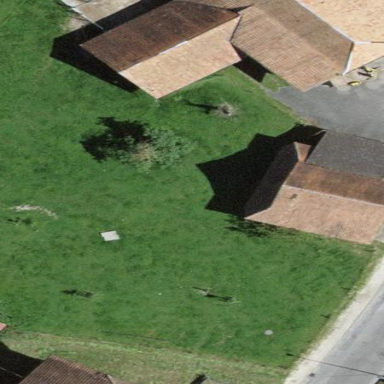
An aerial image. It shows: Rural barn.